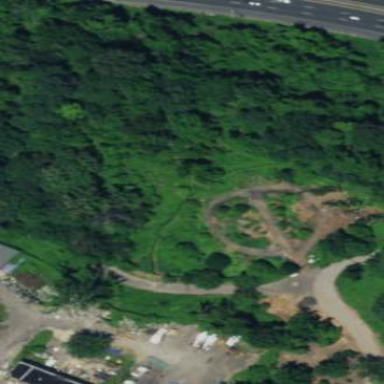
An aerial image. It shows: Plant nursery filled with trees.